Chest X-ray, PA view. Patient: 39 years old, sex F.
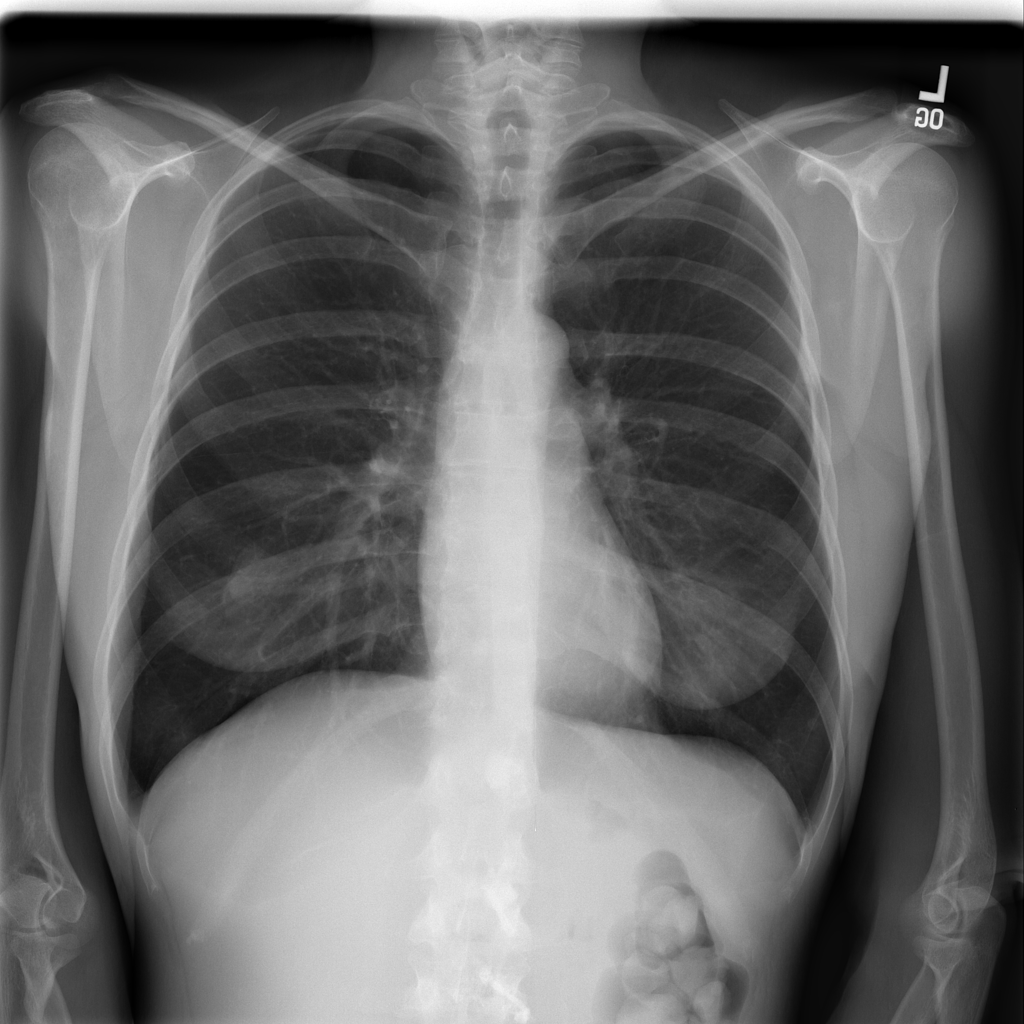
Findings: No Finding